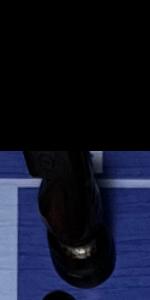
Label: Knight_Black